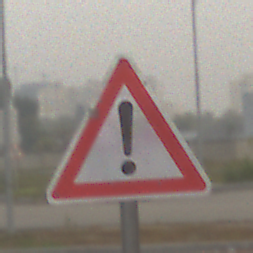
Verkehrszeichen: Gefahrenstelle
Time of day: MorningAfternoon
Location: Outdoor (Suburban)
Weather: Overcast
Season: NotSpecified
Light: Natural